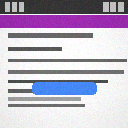
Screen state: on